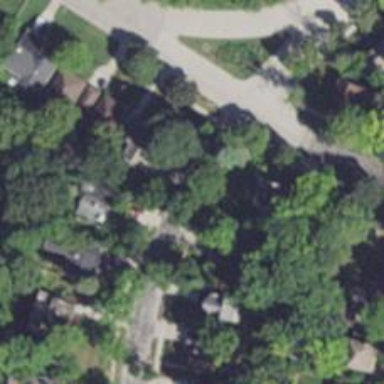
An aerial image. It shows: Residential road with separate asphalt sidewalk.